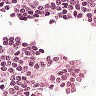
Metastatic tissue present: no